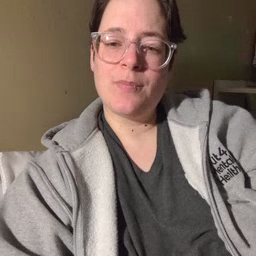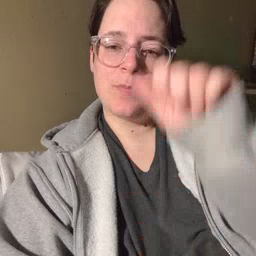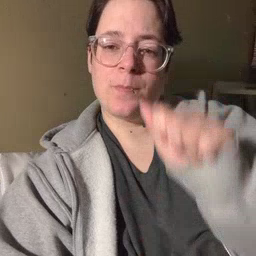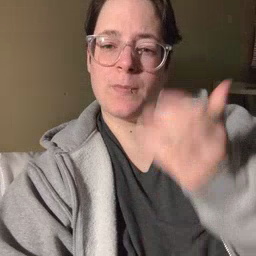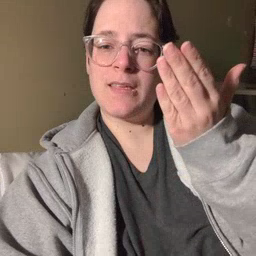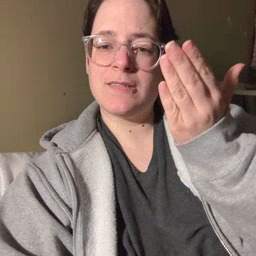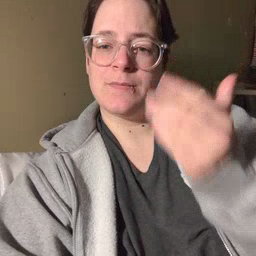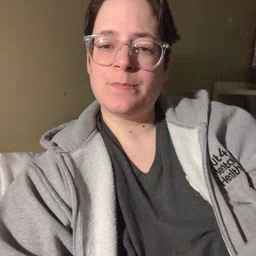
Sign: mitten